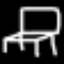
Label: chair